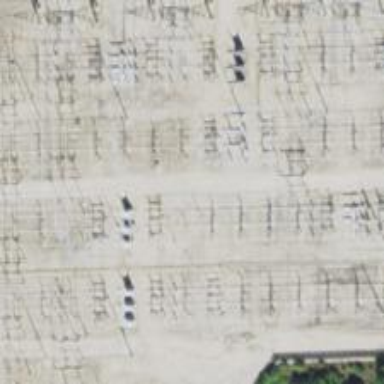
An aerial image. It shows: Switch for power supply.